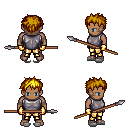
a pixel art fantasy rpg character, male body template, human, dark skin, steel chest armor, gold greaves, blonde bedhead hairstyle, gold gloves, white slippers, spear, four views (front, back, left, right), 2x2 character sprite sheet, small pixel art, hard edges, no anti-aliasing